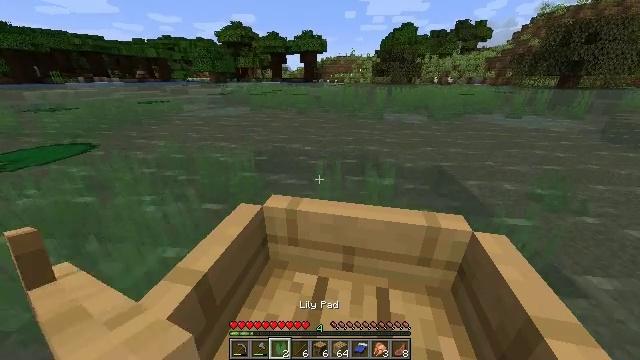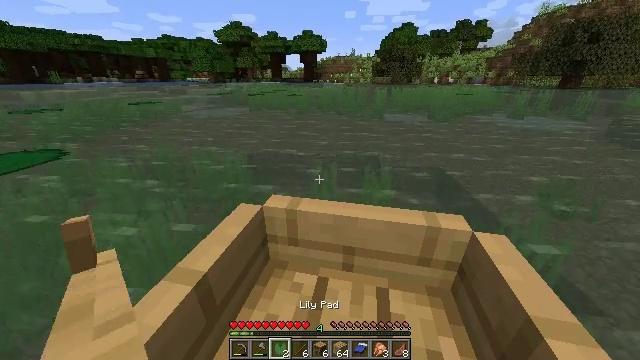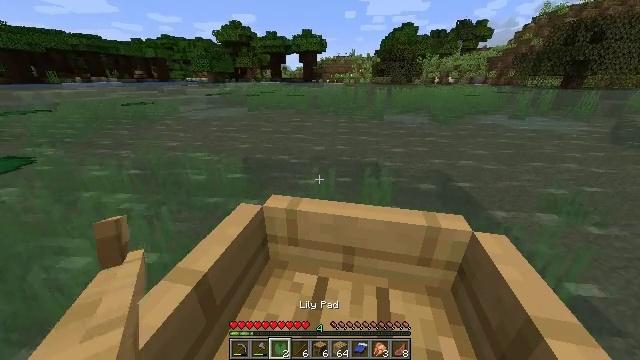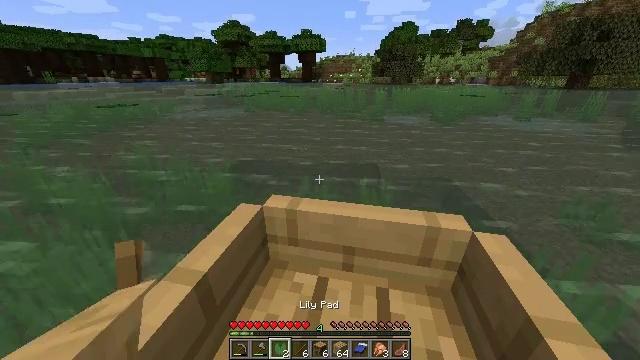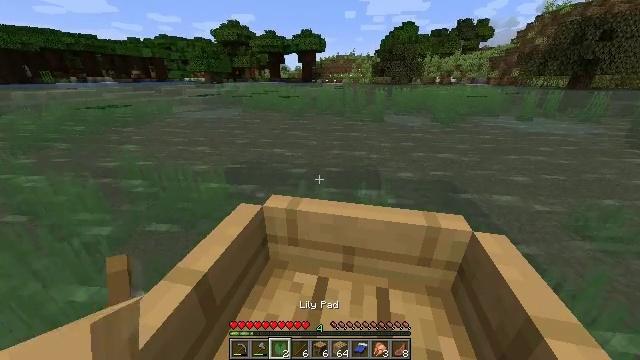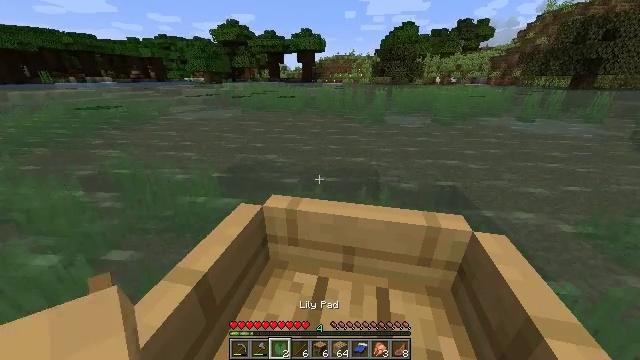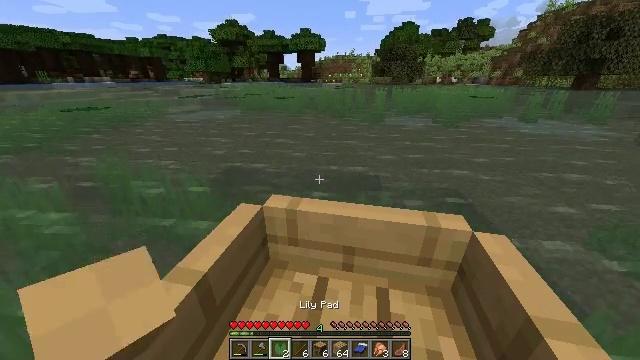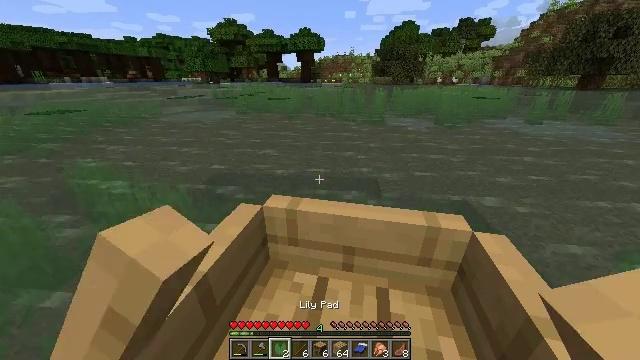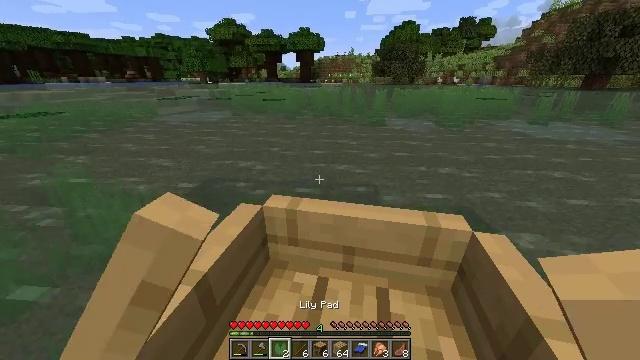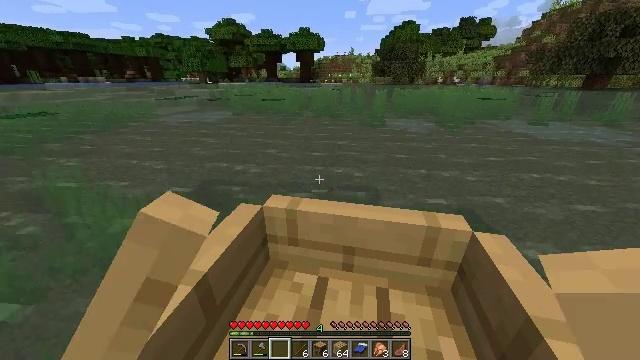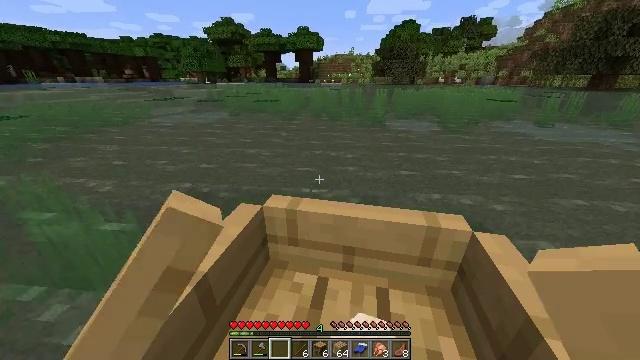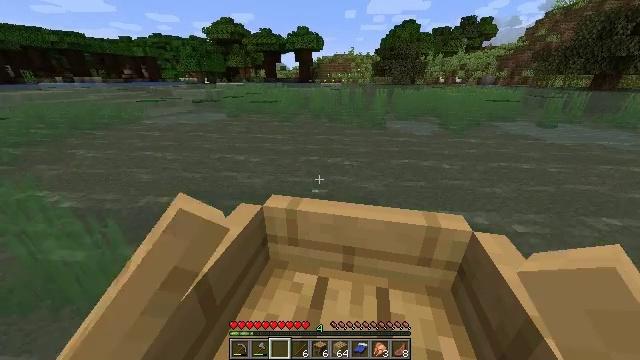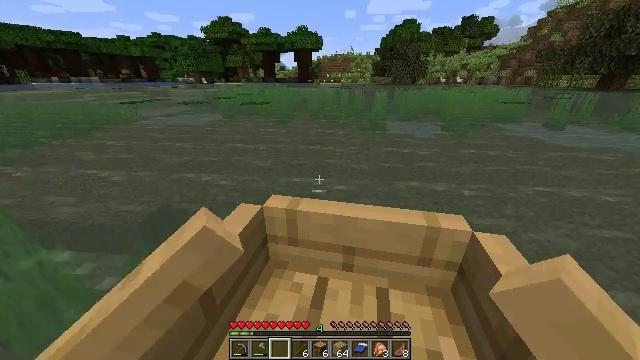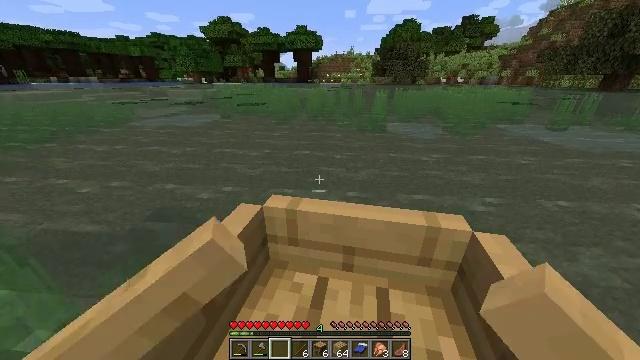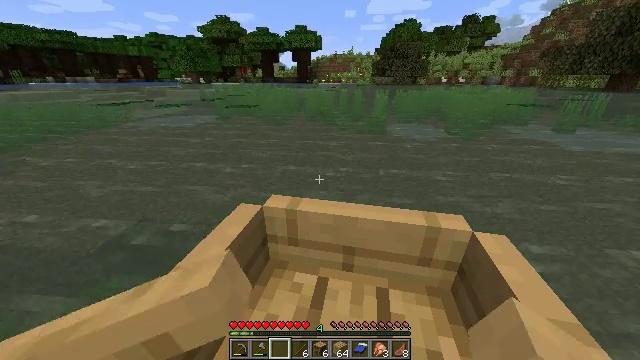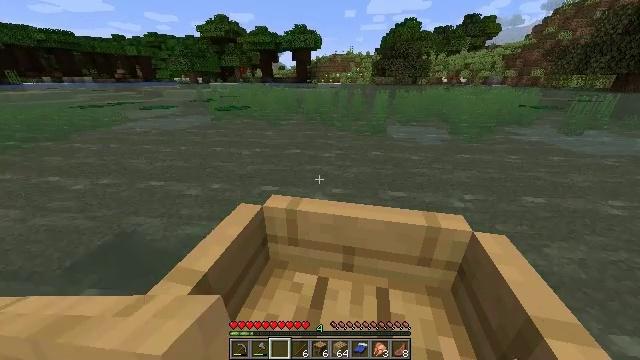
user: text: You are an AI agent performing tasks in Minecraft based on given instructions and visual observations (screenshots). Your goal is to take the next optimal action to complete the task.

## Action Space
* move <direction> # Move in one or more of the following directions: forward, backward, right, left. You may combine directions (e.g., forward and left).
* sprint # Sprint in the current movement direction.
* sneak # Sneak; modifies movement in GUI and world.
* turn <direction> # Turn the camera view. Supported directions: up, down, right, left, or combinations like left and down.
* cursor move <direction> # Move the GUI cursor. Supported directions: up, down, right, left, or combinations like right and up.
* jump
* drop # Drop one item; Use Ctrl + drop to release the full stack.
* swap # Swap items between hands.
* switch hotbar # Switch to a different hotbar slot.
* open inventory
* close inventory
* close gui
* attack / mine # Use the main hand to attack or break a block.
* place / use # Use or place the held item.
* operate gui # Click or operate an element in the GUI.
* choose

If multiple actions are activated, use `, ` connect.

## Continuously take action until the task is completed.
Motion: motion action
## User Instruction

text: Drop a lily pad.
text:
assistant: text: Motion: move forward, sprint
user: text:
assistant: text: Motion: move forward, sprint
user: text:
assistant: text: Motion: move forward, sprint
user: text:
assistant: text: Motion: move forward, sprint
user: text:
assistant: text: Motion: move forward, sprint
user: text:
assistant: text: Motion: move forward, sprint
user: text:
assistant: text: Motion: move forward, sprint
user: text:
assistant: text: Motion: move forward, sprint
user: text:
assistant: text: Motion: move forward, sprint, drop
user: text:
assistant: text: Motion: move forward, sprint, drop
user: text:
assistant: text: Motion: move forward, sprint, drop
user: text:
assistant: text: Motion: move forward, sprint
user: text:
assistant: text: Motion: move forward, sprint, drop
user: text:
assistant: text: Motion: move forward, sprint, drop
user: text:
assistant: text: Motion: move forward, sprint, drop
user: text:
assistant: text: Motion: move forward, sprint
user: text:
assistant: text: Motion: move forward, sprint
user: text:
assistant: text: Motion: move forward, sprint
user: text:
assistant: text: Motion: move forward, sprint
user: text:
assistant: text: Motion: move forward, sprint
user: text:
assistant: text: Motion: move forward, sprint
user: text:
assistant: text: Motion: move forward, sprint
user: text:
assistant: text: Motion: move forward, sprint
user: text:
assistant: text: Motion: move forward, sprint
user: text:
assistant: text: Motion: move forward, sprint
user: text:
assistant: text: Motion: move forward, sprint
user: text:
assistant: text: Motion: move forward, sprint
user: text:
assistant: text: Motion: move forward, sprint
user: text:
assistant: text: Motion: move forward, sprint
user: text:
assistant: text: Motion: move forward, sprint